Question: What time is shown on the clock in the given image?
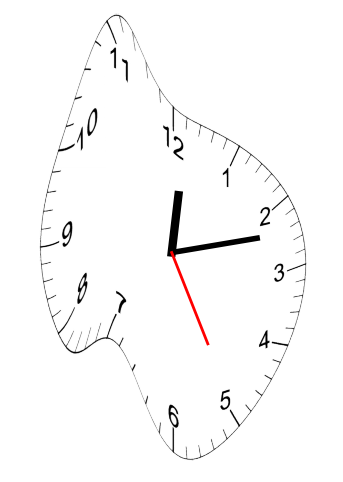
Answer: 12:12:25